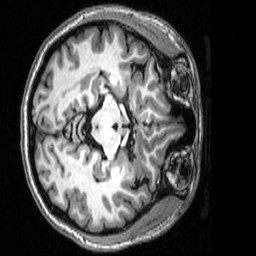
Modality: T1w
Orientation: axial
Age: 21
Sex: female
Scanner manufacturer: siemens
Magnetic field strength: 3 T
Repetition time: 2.53 s
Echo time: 0.00339 s